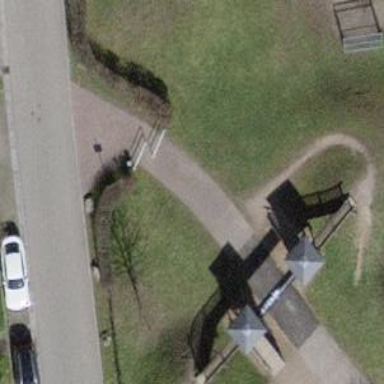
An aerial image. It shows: Fixed double cycle barrier.